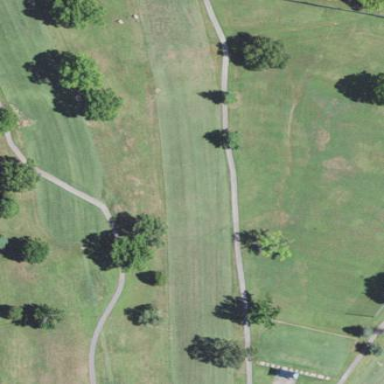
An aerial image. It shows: Golf fairway surrounded by grass.